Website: ulta-beauty
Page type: address-validator
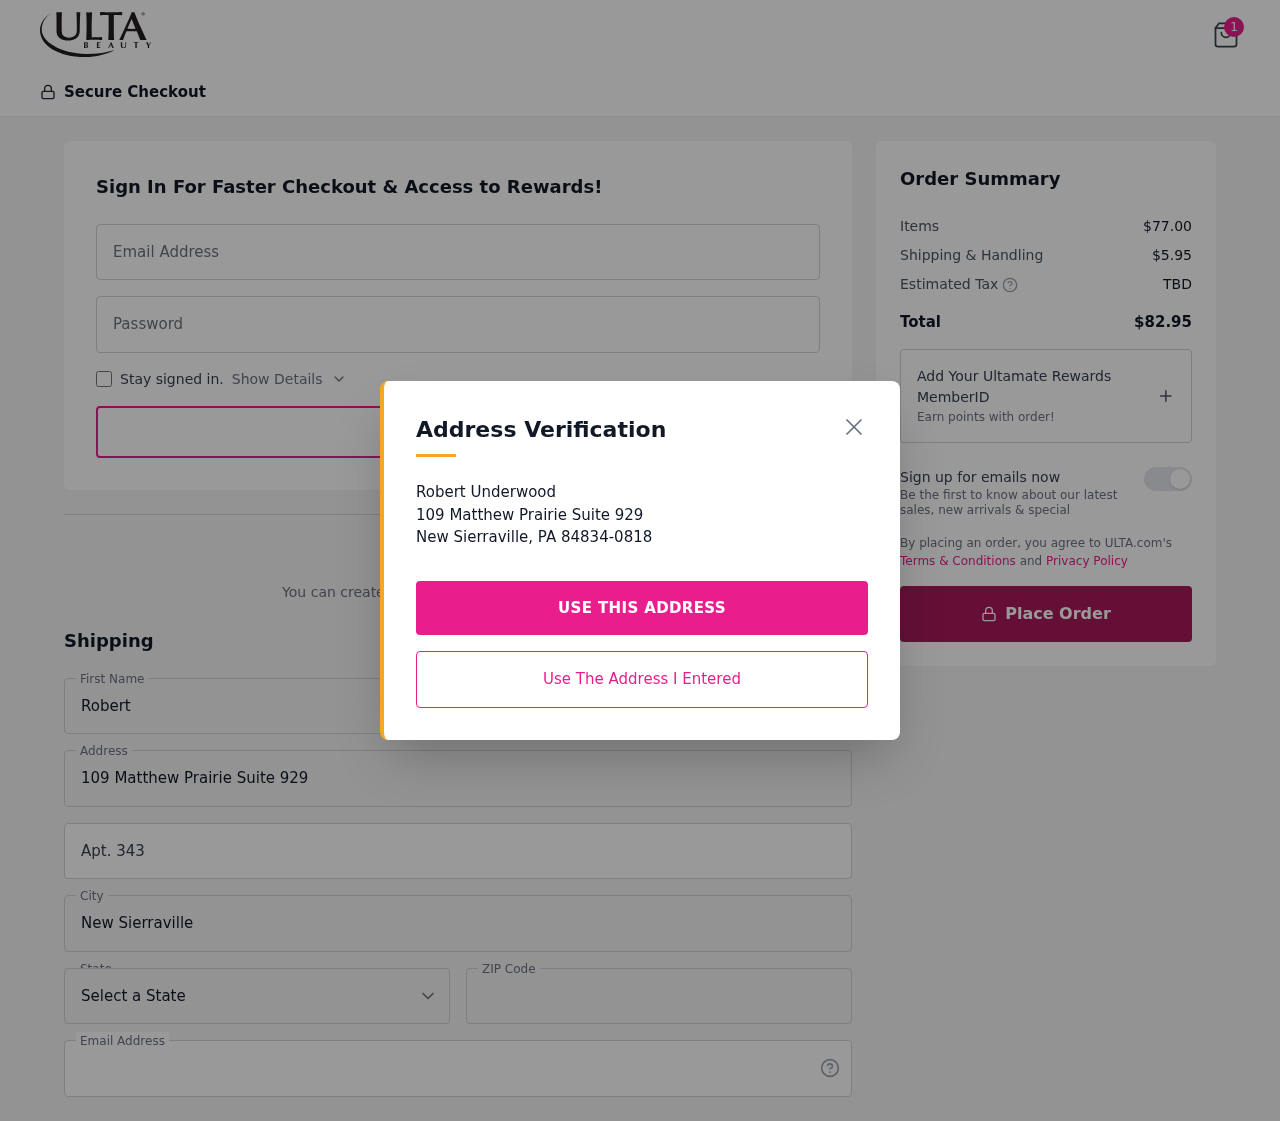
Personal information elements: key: PII_CITY
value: New Sierraville
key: PII_EMAIL
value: robertunderwood@yahoo.com
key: PII_FIRSTNAME
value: Robert
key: PII_LASTNAME
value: Underwood
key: PII_POSTCODE
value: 84834
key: PII_STATE_ABBR
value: PA
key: PII_STREET
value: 109 Matthew Prairie Suite 929
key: PII_STREET2
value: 109 Matthew Prairie Suite 929
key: PII_STREET2
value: Apt. 343
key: PII_FULLNAME2
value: Robert Underwood
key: PII_CITY2
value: New Sierraville
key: PII_STATE_ABBR2
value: PA
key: PII_POSTCODE_FULL
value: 84834
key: PII_POSTCODE_EXT
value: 0818
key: PII_POSTCODE_NUMERIC
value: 84834
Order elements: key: ORDER_NUM_ITEMS
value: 1
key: ORDER_SUBTOTAL
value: $77.00
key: ORDER_SHIPPING_COST
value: $5.95
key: ORDER_TOTAL
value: $82.95